Aerial crown-view tile of a tropical tree (Barro Colorado Island, Panama), acquired 20250217:
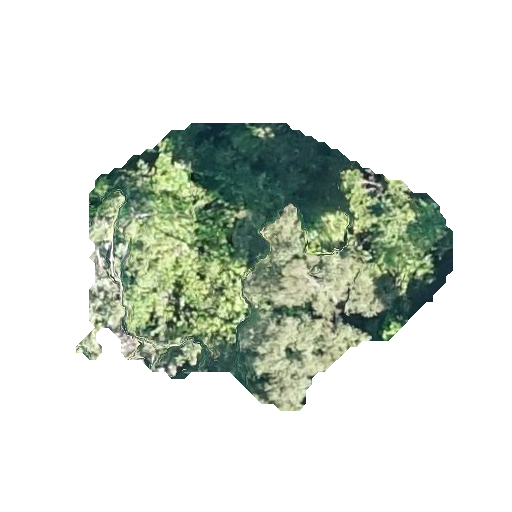
Species: Cecropia insignis
GBIF accepted scientific name: Cecropia insignis
Crown area: 108.811 m²